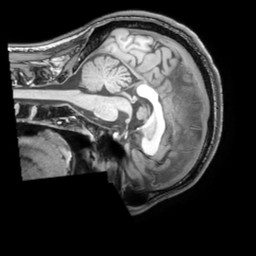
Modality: T1w
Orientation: sagittal
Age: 40
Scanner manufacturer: philips
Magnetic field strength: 3 T
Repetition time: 0.007 s
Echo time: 0.003501 s